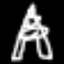
Label: The Eiffel Tower